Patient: sex F, age 57
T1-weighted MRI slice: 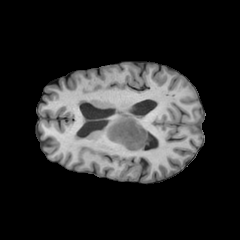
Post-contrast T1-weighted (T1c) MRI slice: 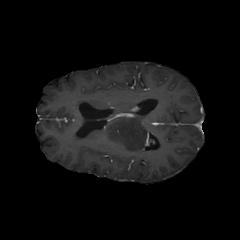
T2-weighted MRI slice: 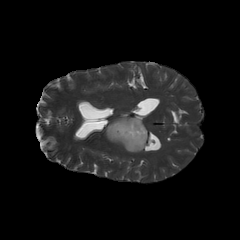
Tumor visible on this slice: yes
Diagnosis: Astrocytoma, IDH-wildtype
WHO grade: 3